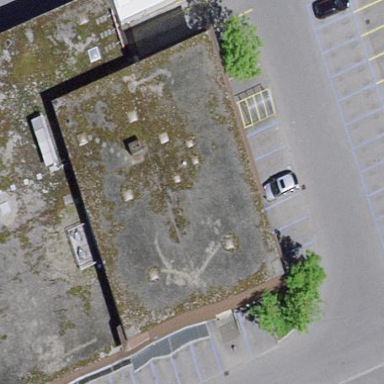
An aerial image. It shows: Parking area with surface.